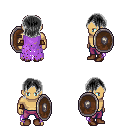
a pixel art fantasy rpg character, male body template, human, tanned skin, maroon tattered cape, magenta pants, gray long bangs hairstyle, leather bracers, brown shoes, shield, four views (front, back, left, right), 2x2 character sprite sheet, small pixel art, hard edges, no anti-aliasing